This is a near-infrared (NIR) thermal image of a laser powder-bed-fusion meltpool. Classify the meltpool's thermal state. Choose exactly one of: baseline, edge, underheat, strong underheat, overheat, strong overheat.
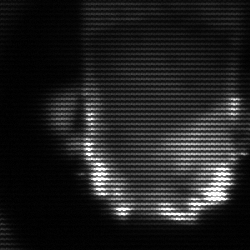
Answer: baseline